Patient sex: M
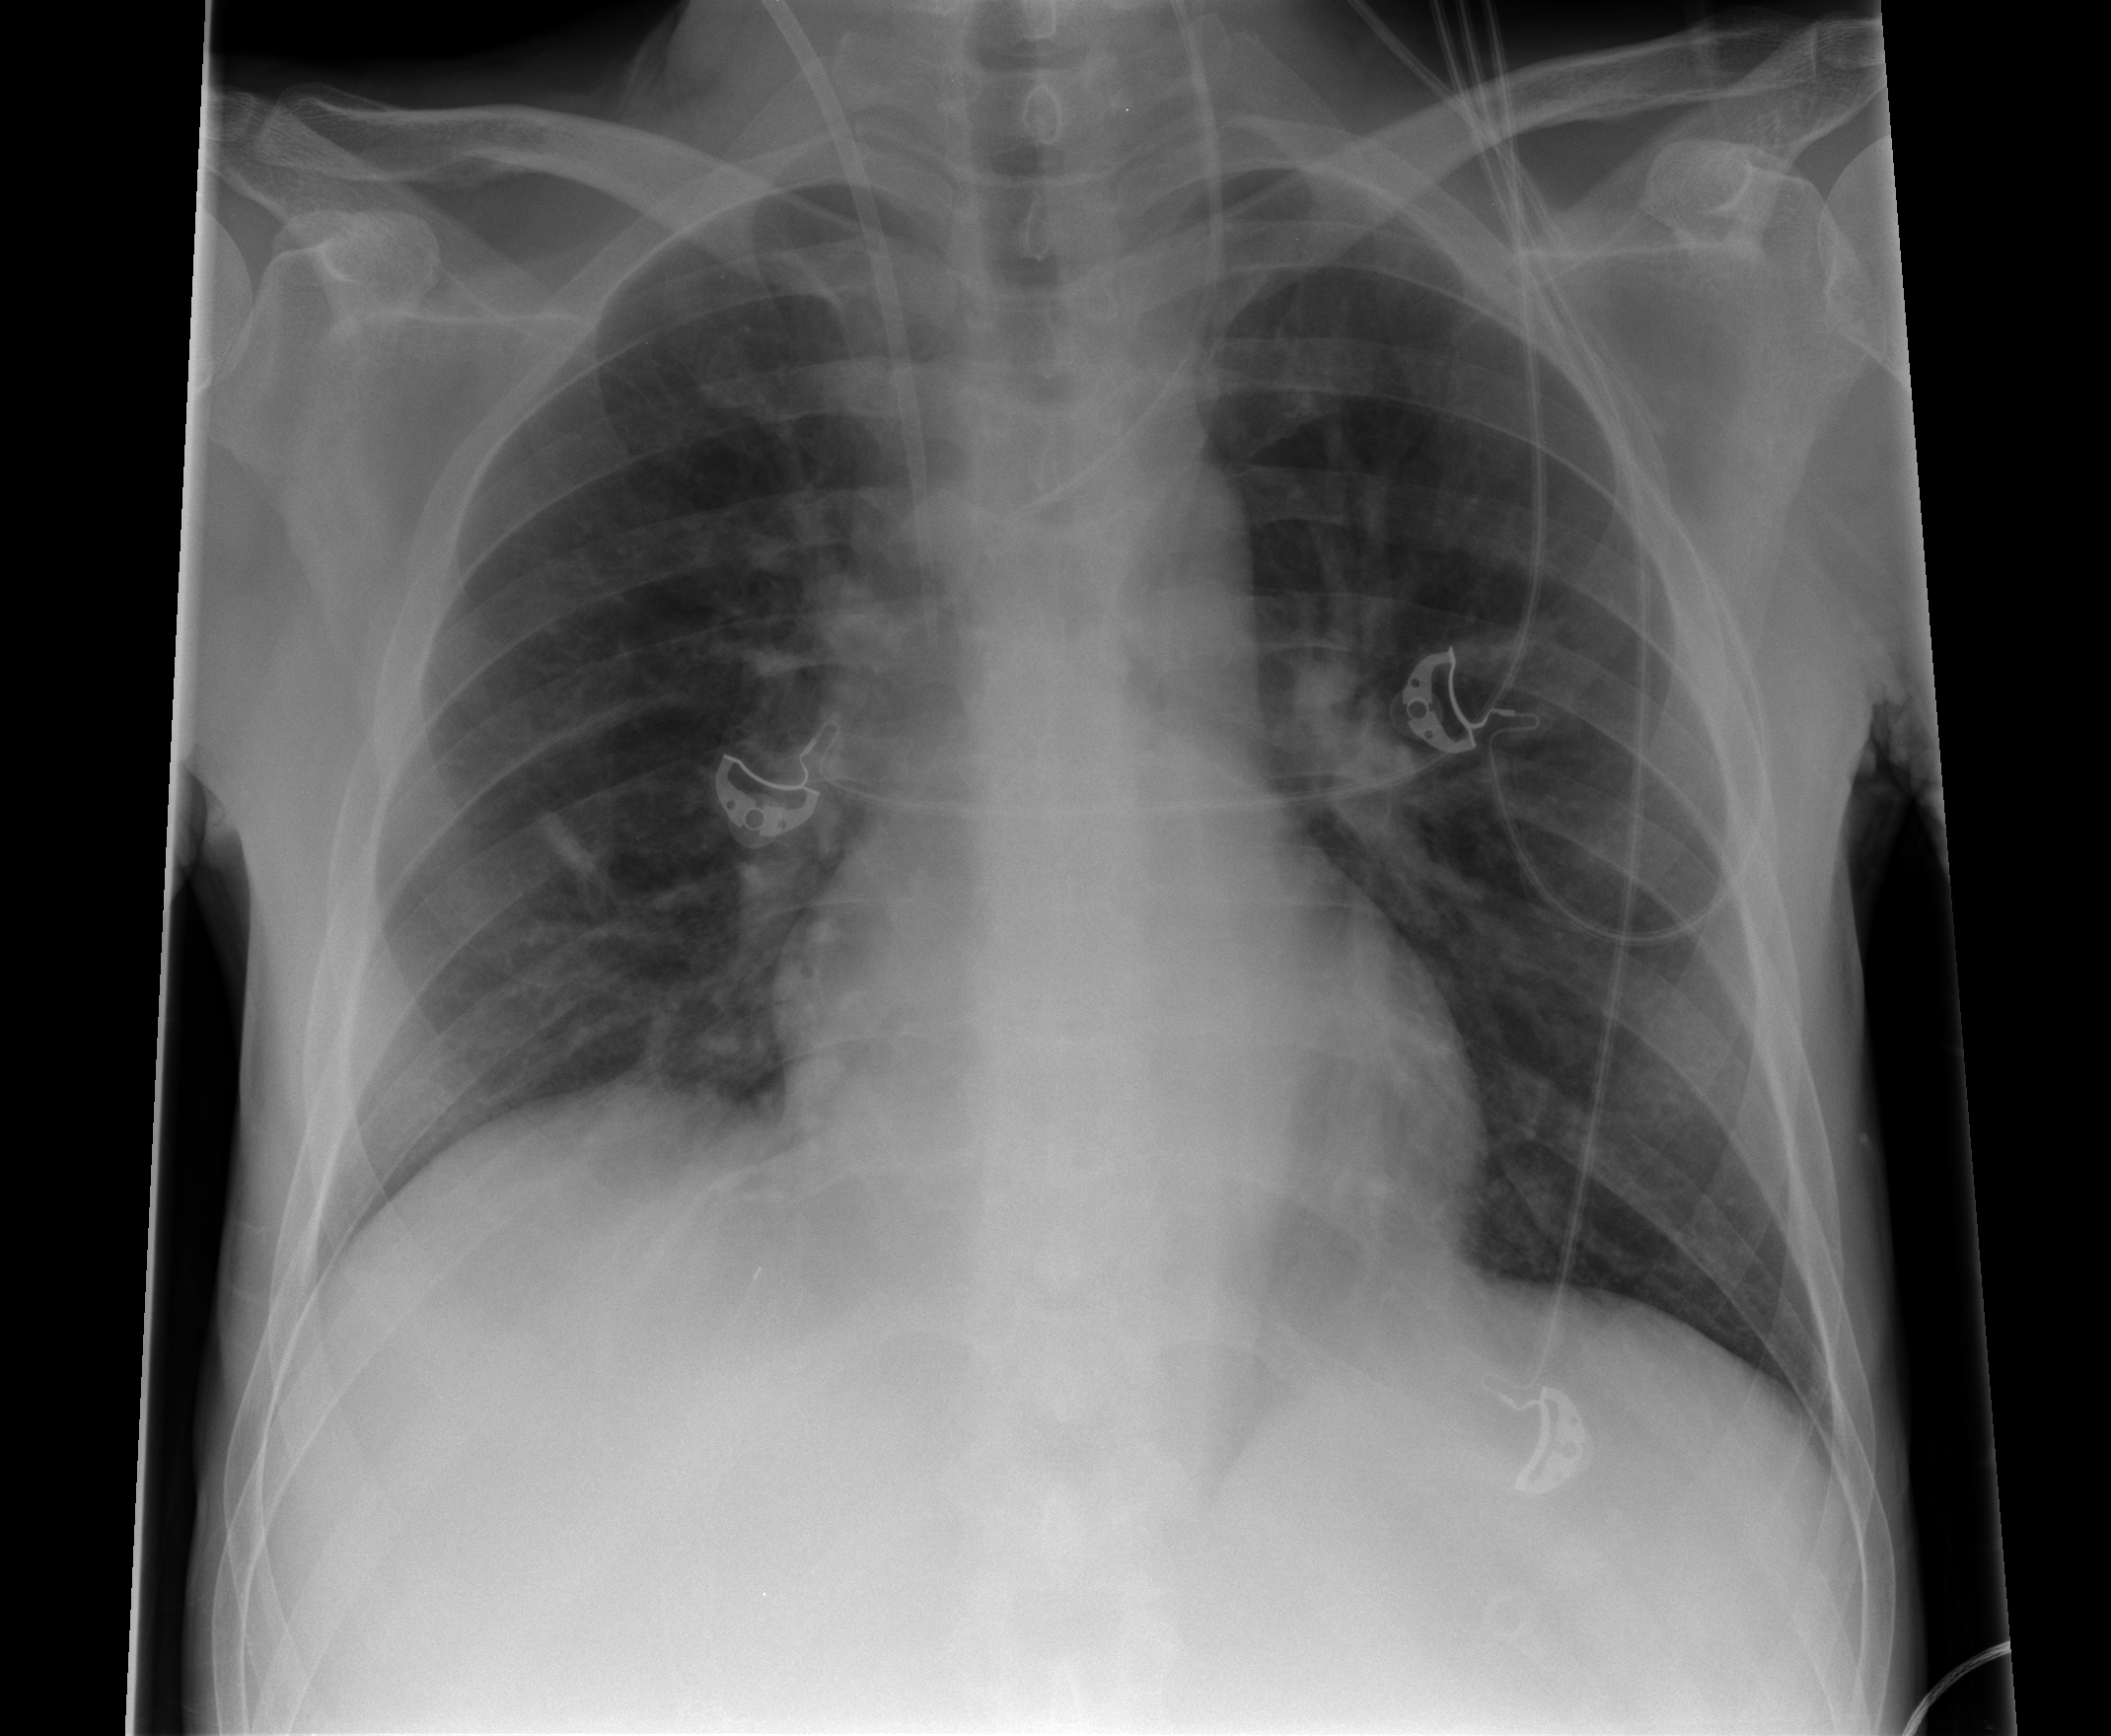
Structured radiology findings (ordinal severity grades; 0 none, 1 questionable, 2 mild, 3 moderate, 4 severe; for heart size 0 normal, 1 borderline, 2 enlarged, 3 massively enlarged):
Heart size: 0
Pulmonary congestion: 0
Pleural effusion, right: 0
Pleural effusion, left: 0
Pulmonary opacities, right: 0
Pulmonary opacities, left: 0
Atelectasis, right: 2
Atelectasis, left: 0